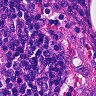
Metastatic tissue present: no